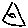
Label: triangle